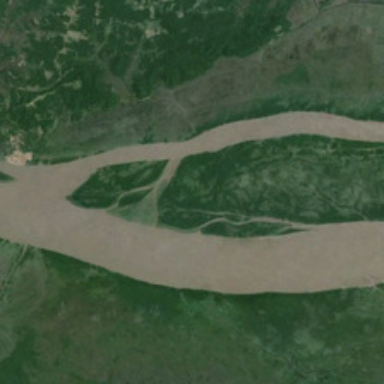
Many green plants are in two sides of a yellow river with two branches .